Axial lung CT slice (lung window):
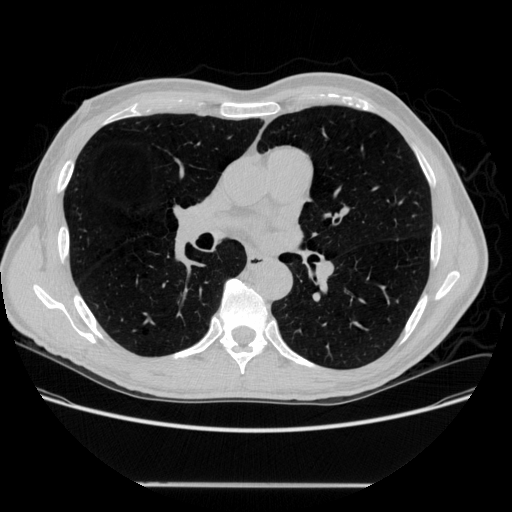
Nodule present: no